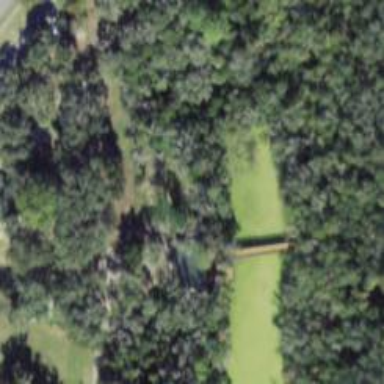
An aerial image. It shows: Path leading to bridge.